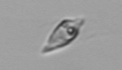
Label: Oxytoxum